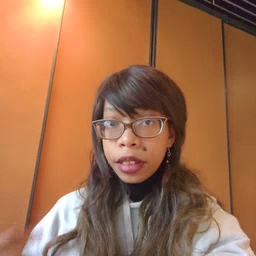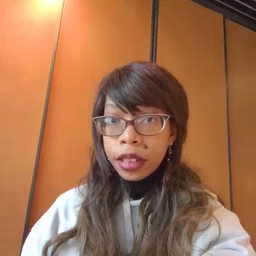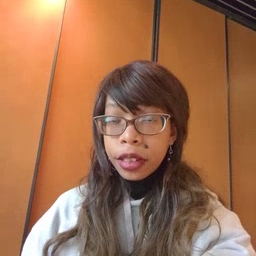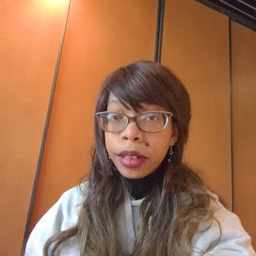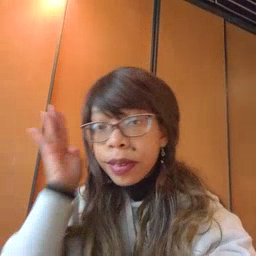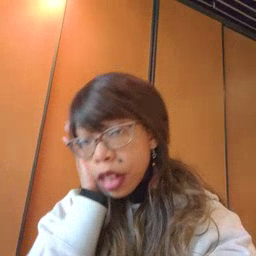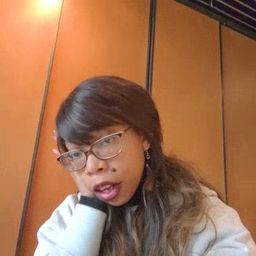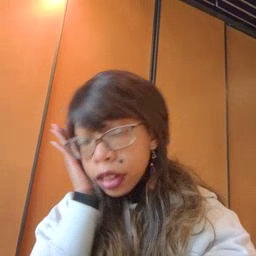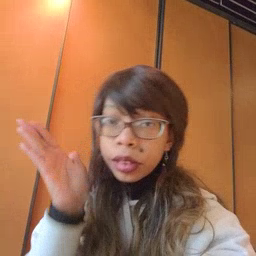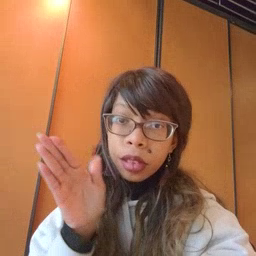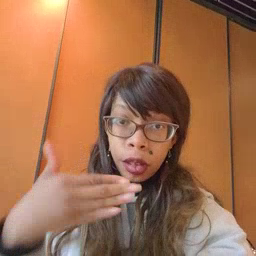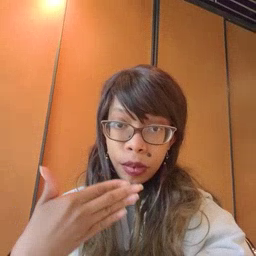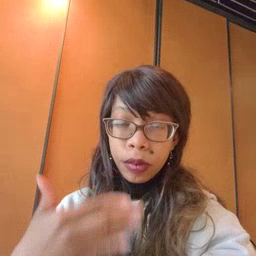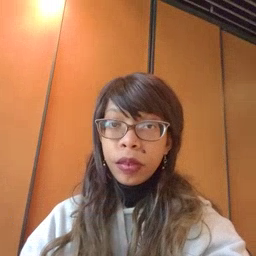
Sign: bedroom